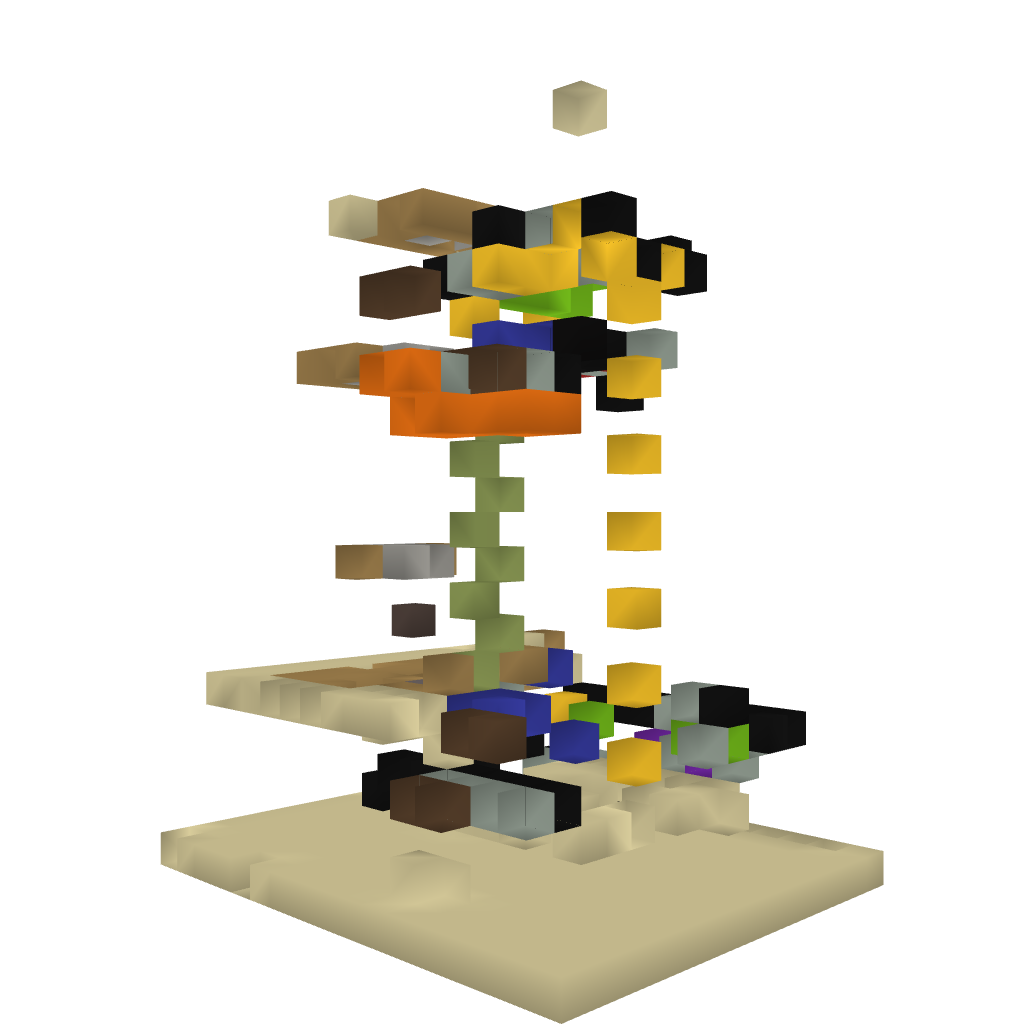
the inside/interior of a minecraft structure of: hight speed 100% working elevator